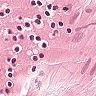
Metastatic tissue present: no